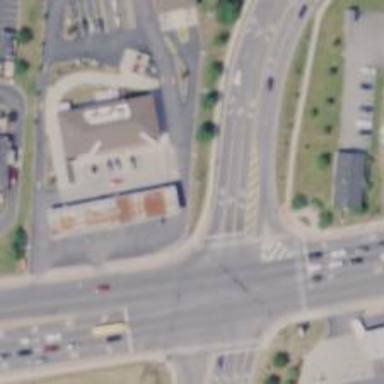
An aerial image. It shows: Marked crossing on the road.